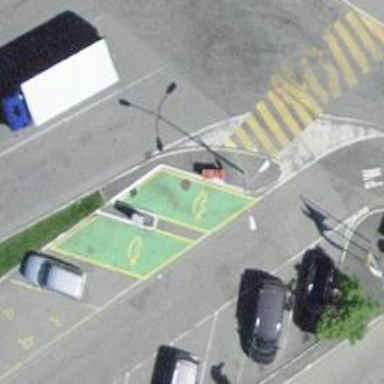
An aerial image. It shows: Charging station.